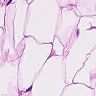
Metastatic tissue present: no